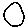
Label: circle